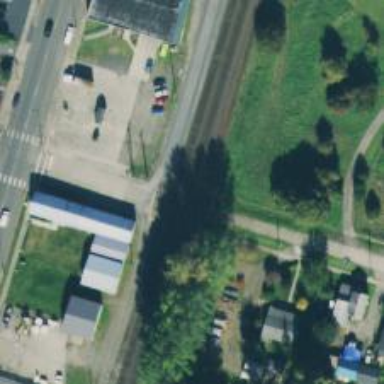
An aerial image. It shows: Railway crossing.